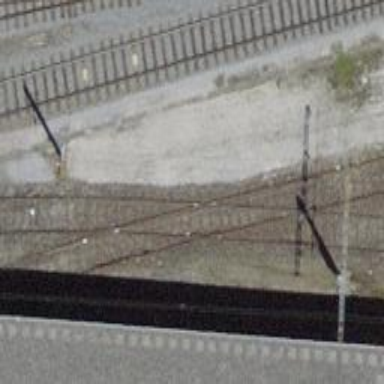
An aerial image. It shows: Railway crossing.